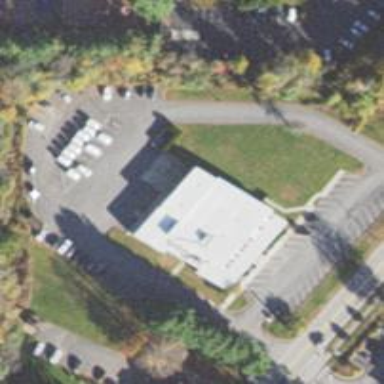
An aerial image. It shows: Building that serves as post office.